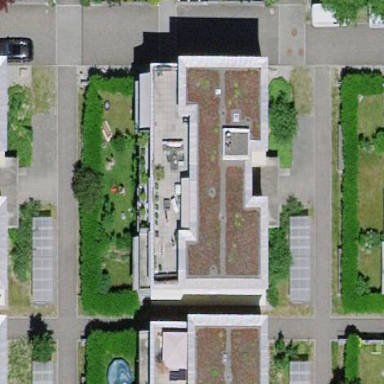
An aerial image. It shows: Residential building with flat roof.